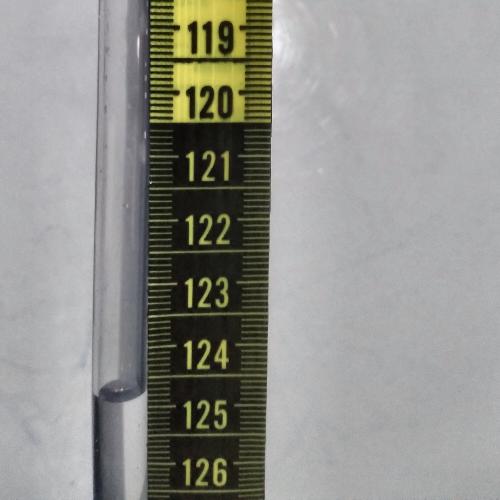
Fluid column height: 124.7 cm